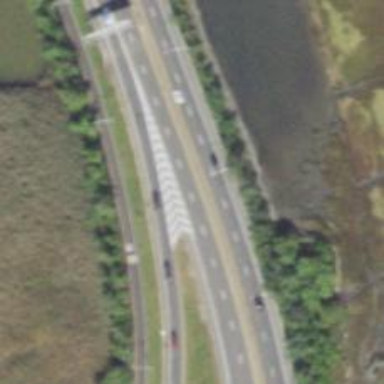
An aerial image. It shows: This image shows trunk highway that functions as expressway.